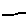
Label: line